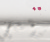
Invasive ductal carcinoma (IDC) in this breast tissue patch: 0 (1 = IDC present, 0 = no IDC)